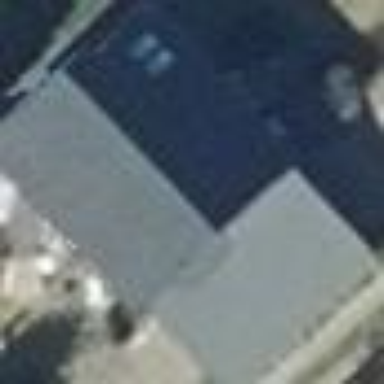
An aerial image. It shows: Building with gabled roof.